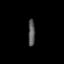
Tissue: lung
Cell type: Others
Senescence score: 0.1919
Nuclear area (px): 178
Mean DAPI intensity: 87.629